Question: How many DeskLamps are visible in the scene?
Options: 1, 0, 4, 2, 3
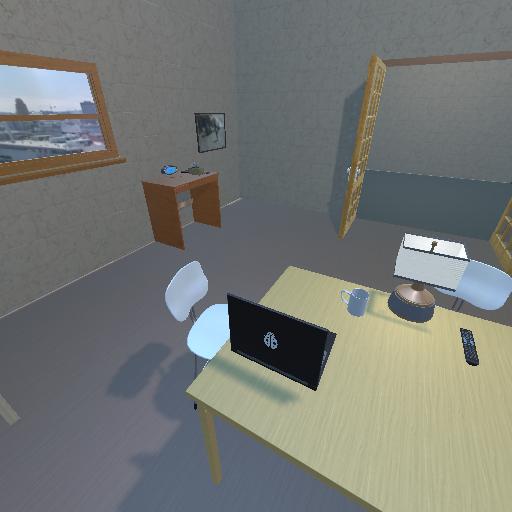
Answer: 1